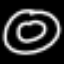
Label: donut